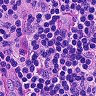
Metastatic tissue present: no